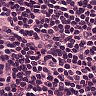
Metastatic tissue present: no